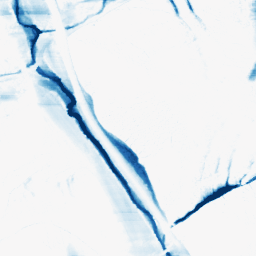
Category: morphological
Decomposition family: morphological_ellipse
Decomposition parameters: operation: closing
width: 5
height: 50
Upsampling method: sinc_hamming
Upsampling parameters: scale: 4
kernel_size: 8
Upsampling scale: 4